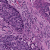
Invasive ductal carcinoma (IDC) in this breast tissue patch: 1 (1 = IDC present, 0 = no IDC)